Question: I have been following this MSDN example about the 'CompositionContainer' class ('System.ComponentModel.CompositionHosting'):
'''
[Export]
class MyAddin
{
public String myData { get { return "The data!"; } }
}
class MyProgram
{
[Import]
public MyAddin myAddin { get; set; }
}
class Program
{
static void Main(string[] args)
{
AggregateCatalog catalog = new AggregateCatalog();
catalog.Catalogs.Add(new AssemblyCatalog(typeof(MyAddin).Assembly));
CompositionContainer _container = new CompositionContainer(catalog);
MyProgram myProgram = new MyProgram();
_container.SatisfyImportsOnce(myProgram);
Console.WriteLine(myProgram.myAddin.myData);
Console.ReadLine();
_container.Dispose();
}
}
'''
But when I try to compile it, this error message is generated:
> Error 2 The best overloaded method match for
'System.ComponentModel.Composition.Hosting.CompositionContainer.SatisfyImportsOnce(System.ComponentModel.Composition.Primitives.ComposablePart)'
has some invalid
arguments X:\Dev\S-L\CSharp\EtceteraSolution\CompositionContainer_Demo\CompositionContainer_Main.cs 15 13 CompositionContainer_Demo

Sample source: <URL>
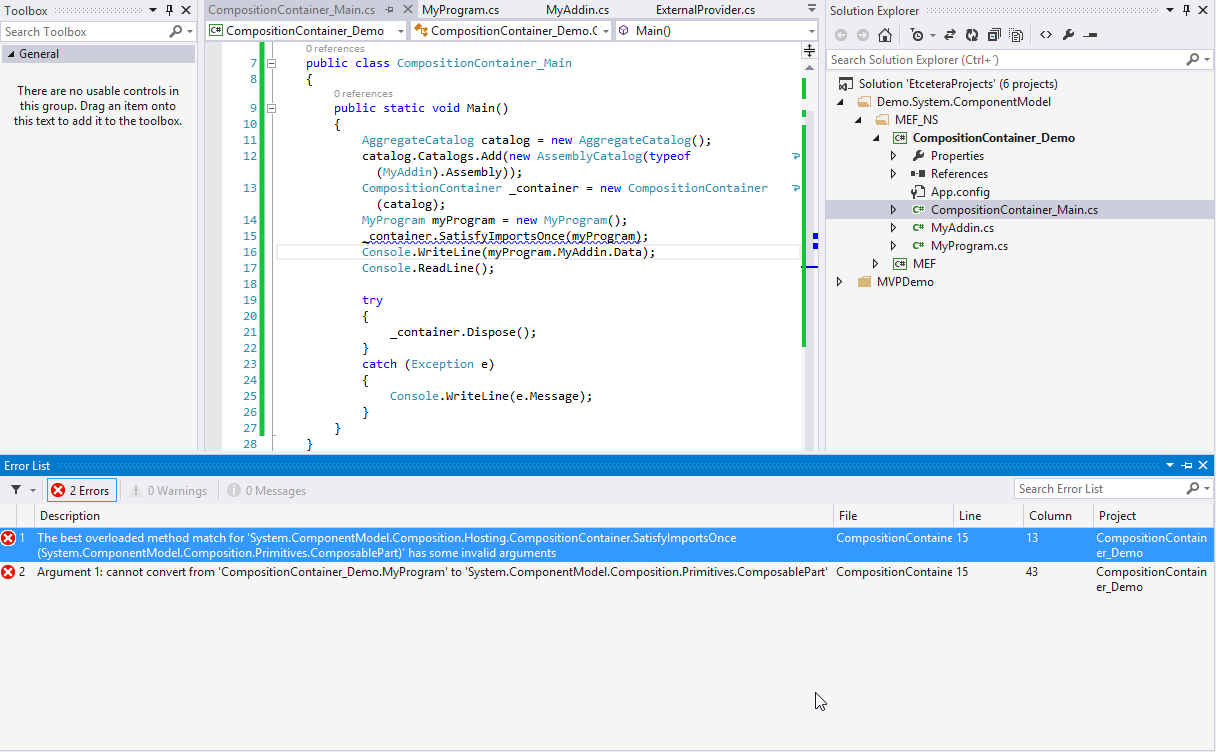
Answer: You are missing extension method that can do it. You just need to add correct 'using' on top of your program. I guess the example doesn't show the necessary 'usings'.
The method you're looking for is: <URL>
Add 'using System.ComponentModel.Composition' on your program, and the extension method should work fine.
Alternatively, it's also possible to call extensionmethod like this:
'AttributedModelServices.SatisfyImportsOnce(_container, myProgram);'
Note, it's in .NET framework >= 4.0.